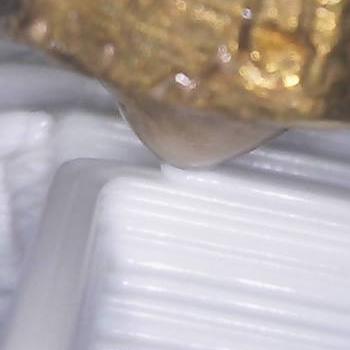
Flow rate: 252%